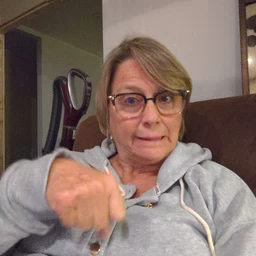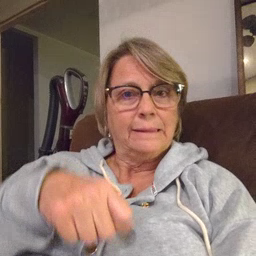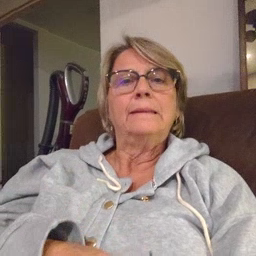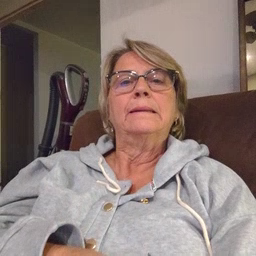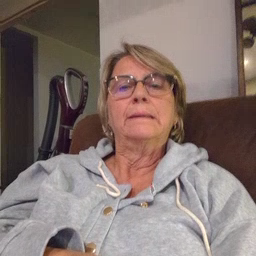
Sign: yes